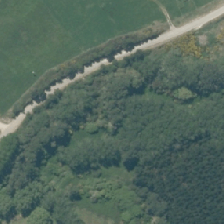
Land cover: deciduous_hardwood